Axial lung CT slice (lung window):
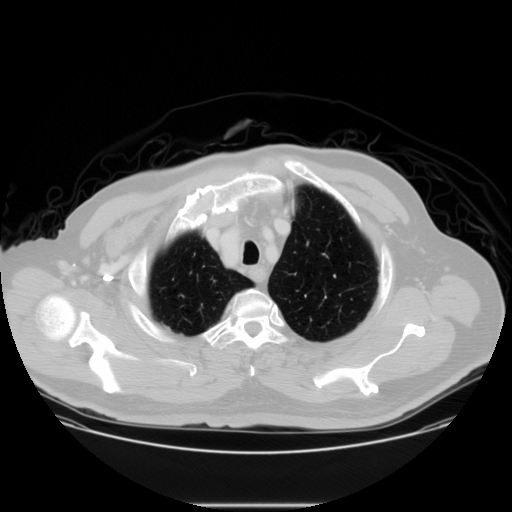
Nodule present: no